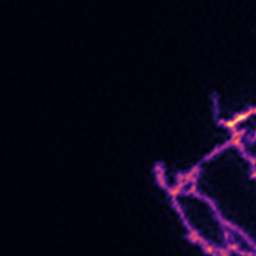
Label: Super-resolution ER image